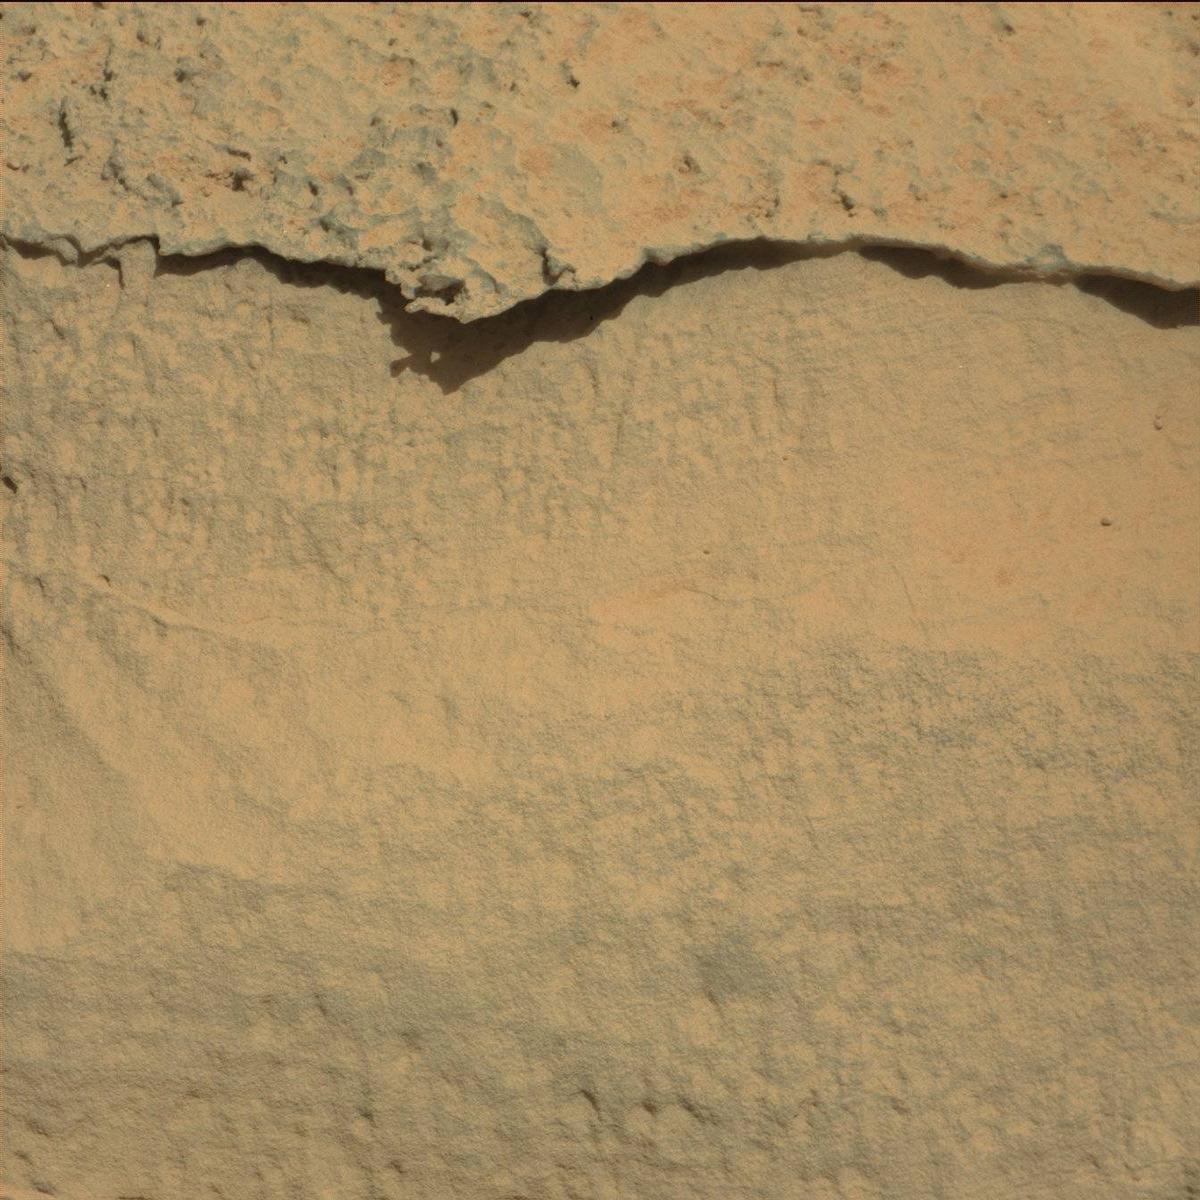
Terrain classes present: Bedrock, Sand / Soil